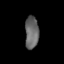
Tissue: lung
Cell type: Myeloid cells
Senescence score: 0.2326
Nuclear area (px): 436
Mean DAPI intensity: 102.791